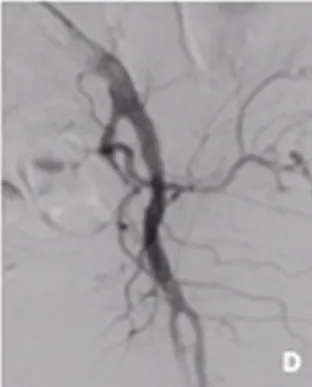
VA ECMO. Angiographic control showing good result on site of arterial access.
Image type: radiology (ct)